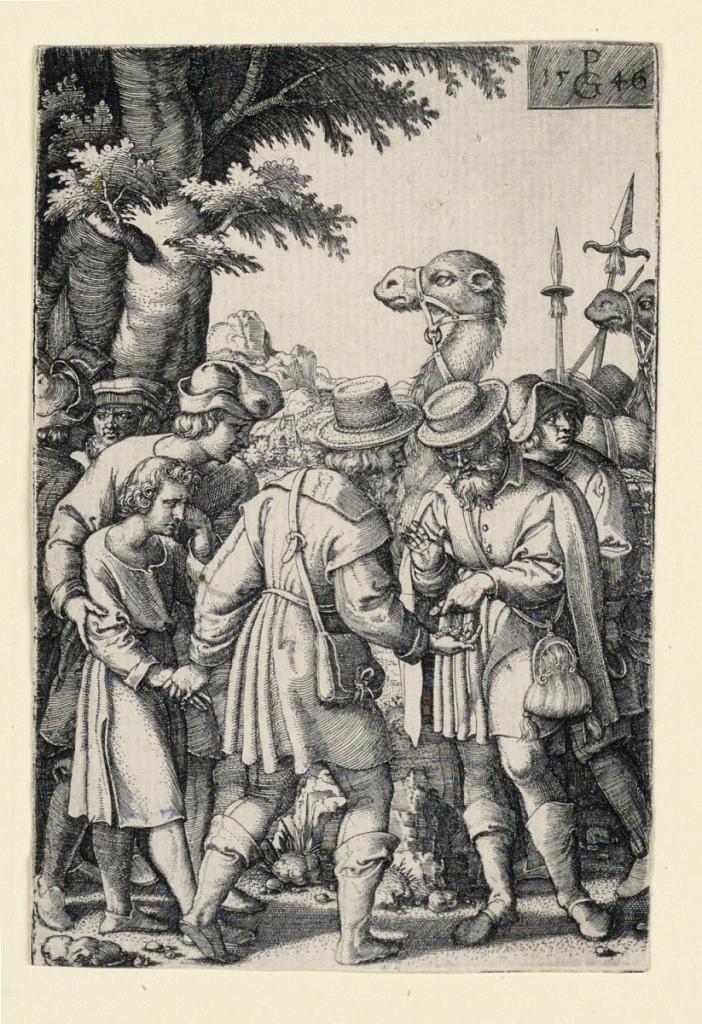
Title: Joseph sold by his brothers, from the Story of Joseph
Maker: Georg Pencz, German, 1500–1550
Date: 1546
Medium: Engraving on laid paper
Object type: Print
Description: Joseph stands in the foreground, left, his right had grasped by one of his brothers who, at the same time, receives the money from the merchants at right. In the background, the heads of two camels, facing left, rise above the group.